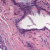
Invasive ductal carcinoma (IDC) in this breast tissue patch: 0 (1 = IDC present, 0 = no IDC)